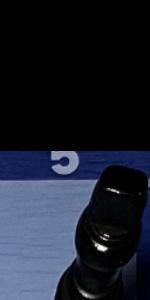
Label: Empty